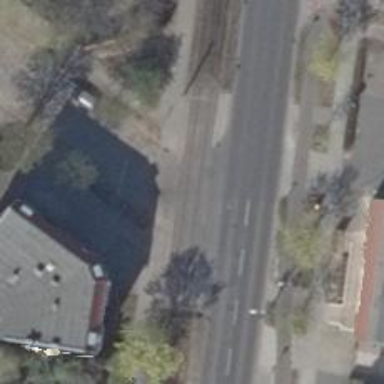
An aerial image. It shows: Tram level crossing on railway.